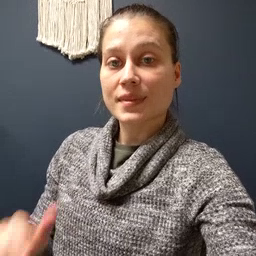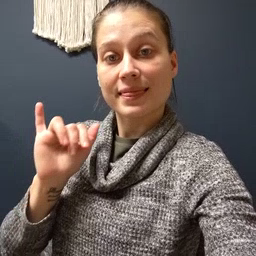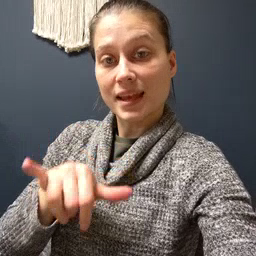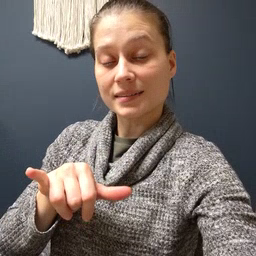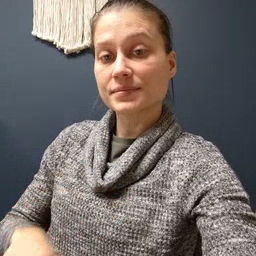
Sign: that